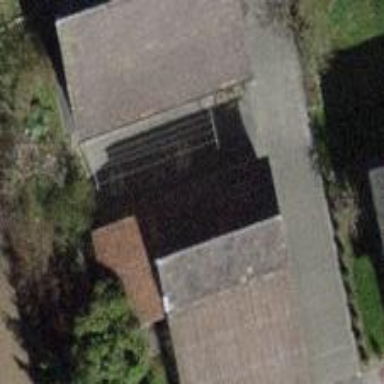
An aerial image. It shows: Building with tiled roof.